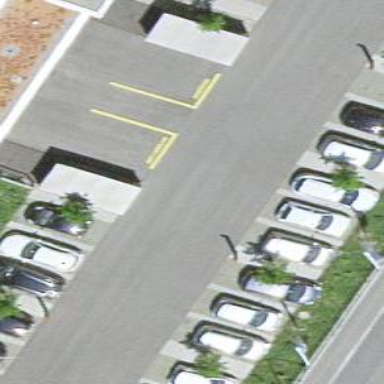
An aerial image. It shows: Parking area with asphalt surface.